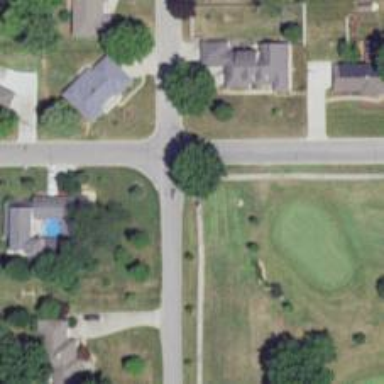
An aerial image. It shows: Service road designated as golf cart path.